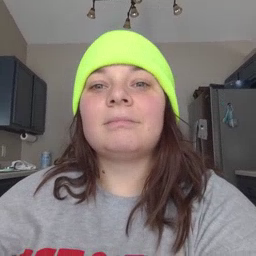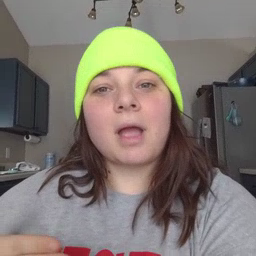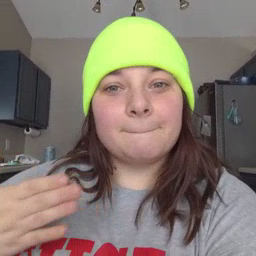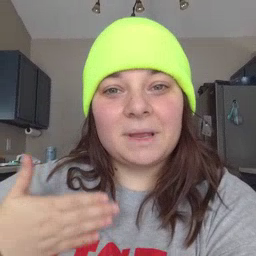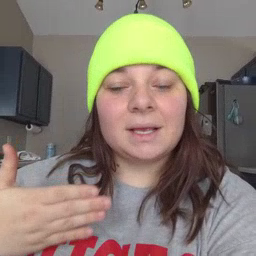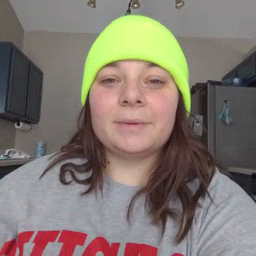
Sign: happy